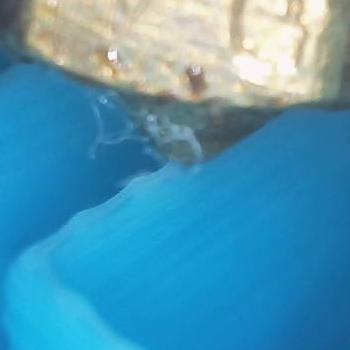
Flow rate: 33%